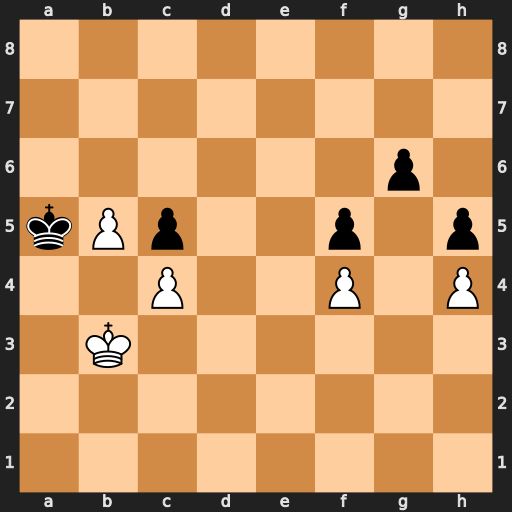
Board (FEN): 8/8/6p1/kPp2p1p/2P2P1P/1K6/8/8
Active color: w
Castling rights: -
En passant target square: -
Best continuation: Ka3 Kb6 Ka4 Kb7 Ka5